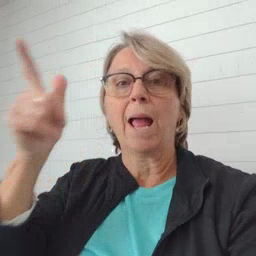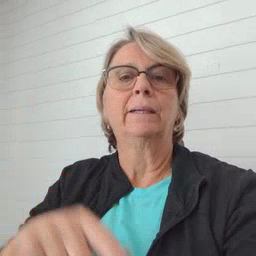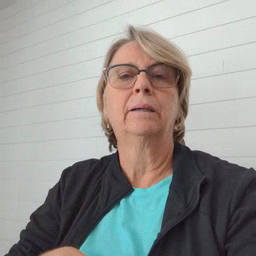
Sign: wake